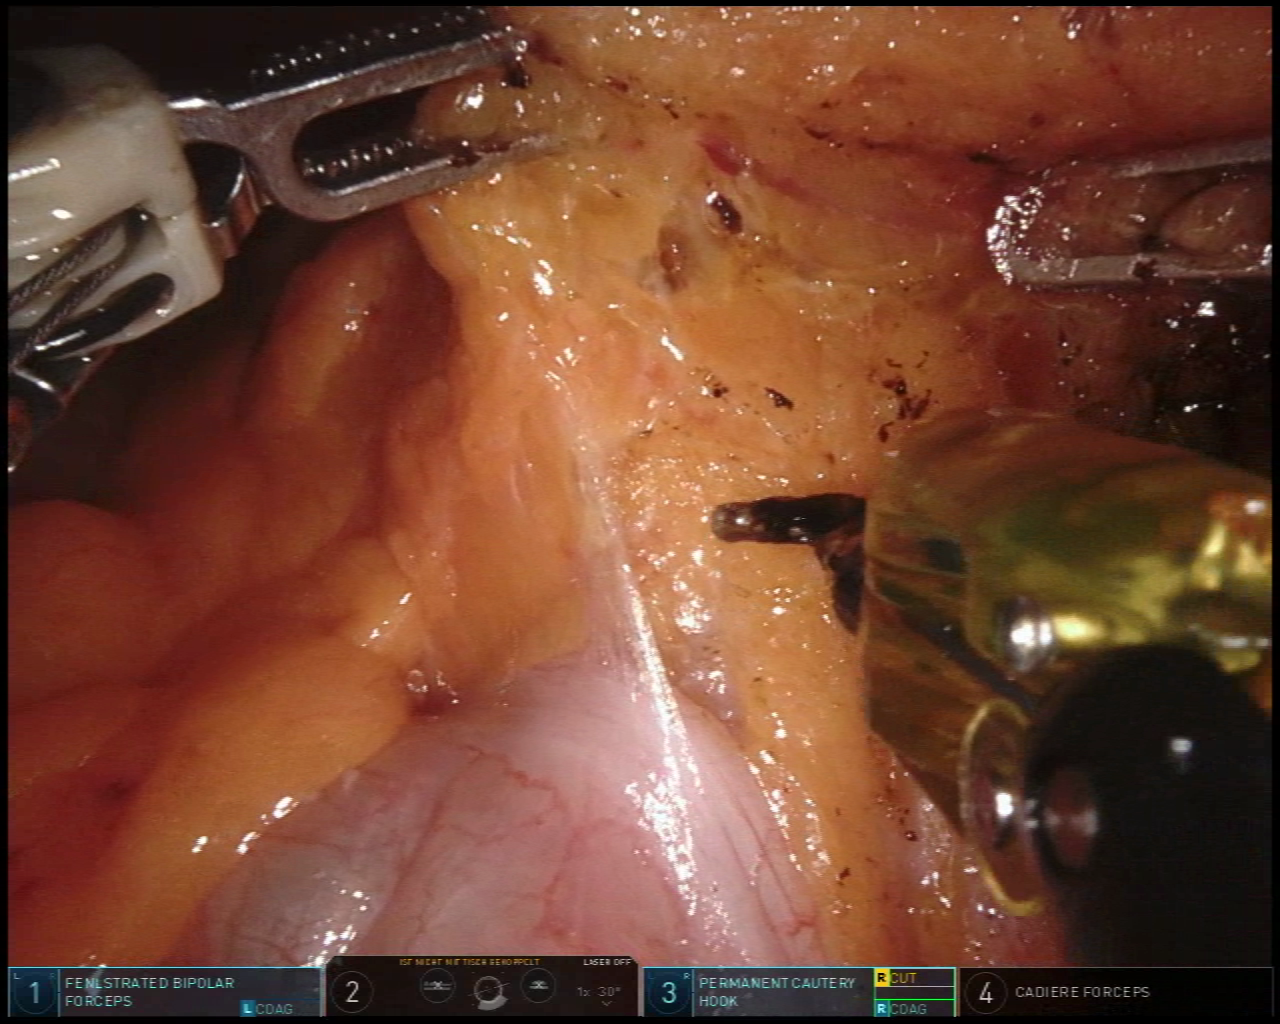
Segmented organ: colon
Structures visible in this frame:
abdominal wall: no
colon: yes
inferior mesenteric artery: no
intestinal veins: no
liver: no
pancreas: no
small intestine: no
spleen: no
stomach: no
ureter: no
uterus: no
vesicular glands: no